Aerial crown-view tile of a tropical tree (Barro Colorado Island, Panama), acquired 20250616:
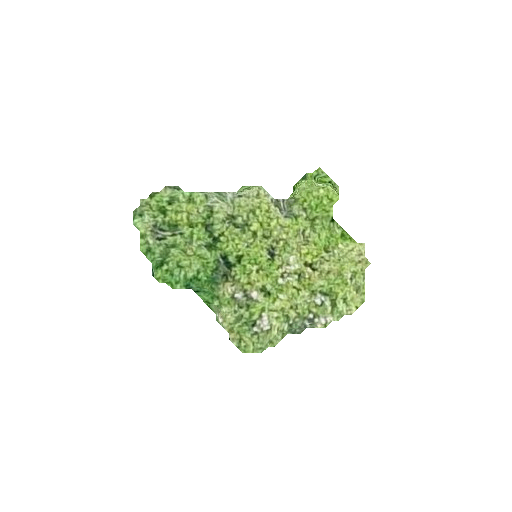
Species: Aiouea montana
GBIF accepted scientific name: Aiouea montana
Crown area: 39.664 m²